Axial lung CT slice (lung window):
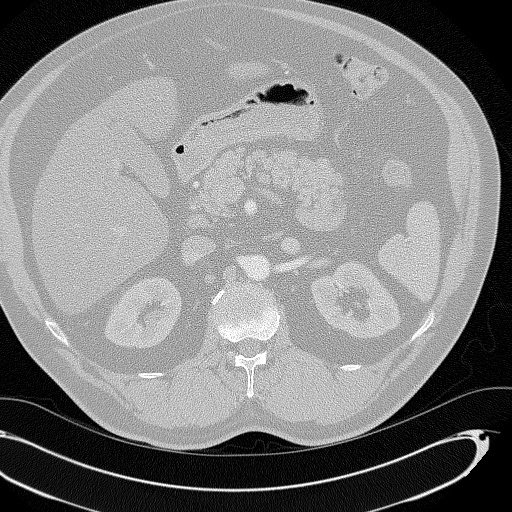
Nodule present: no